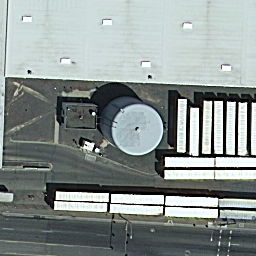
Label: storage tanks